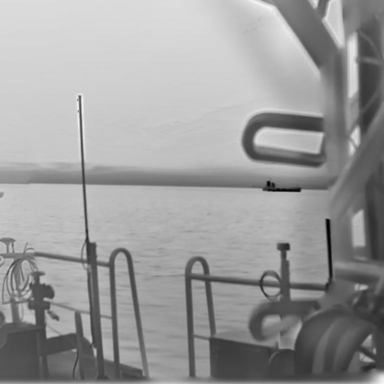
There is a liner in the infrared image.